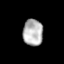
Tissue: lung
Cell type: Fibroblasts
Senescence score: 0.6185
Nuclear area (px): 521
Mean DAPI intensity: 180.474